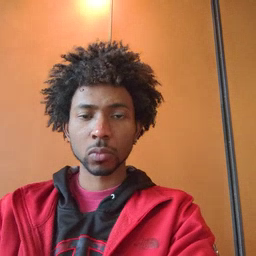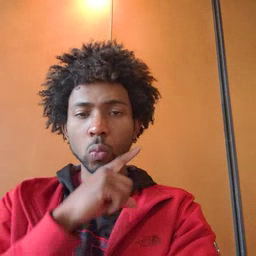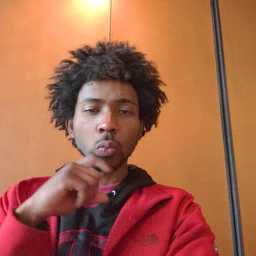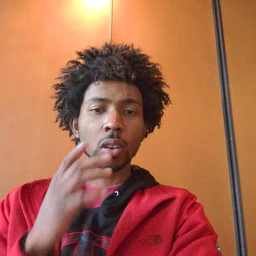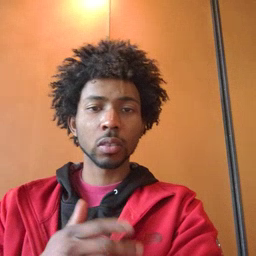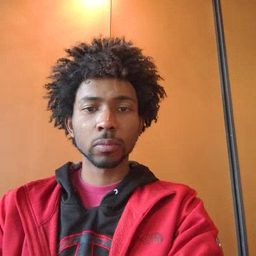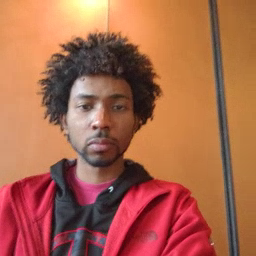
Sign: dryer